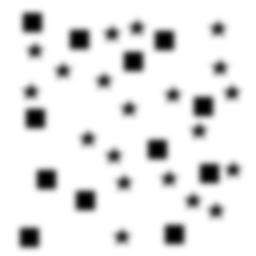
Squares: 12
Triangles: 0
Stars: 20
Total shapes: 32